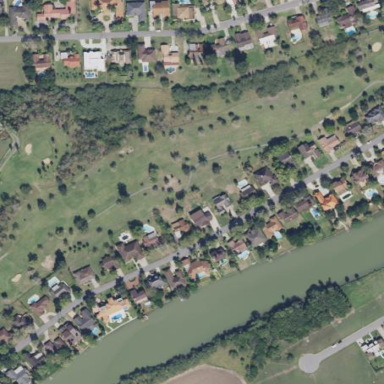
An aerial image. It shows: Golf course surrounded by greenery.